Interaction volume radius: 10 \u00c5
Interaction volume height: 40 \u00c5
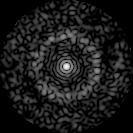
Disorder parameter: 0.8321